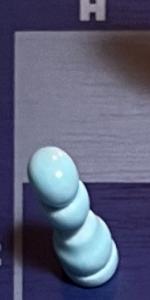
Label: Pawn_White